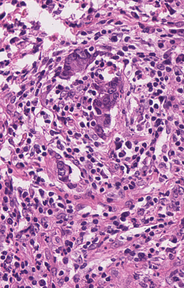
Tumor epithelial tissue: yes
Tumor-associated stroma tissue: yes
Normal tissue: no